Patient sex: M
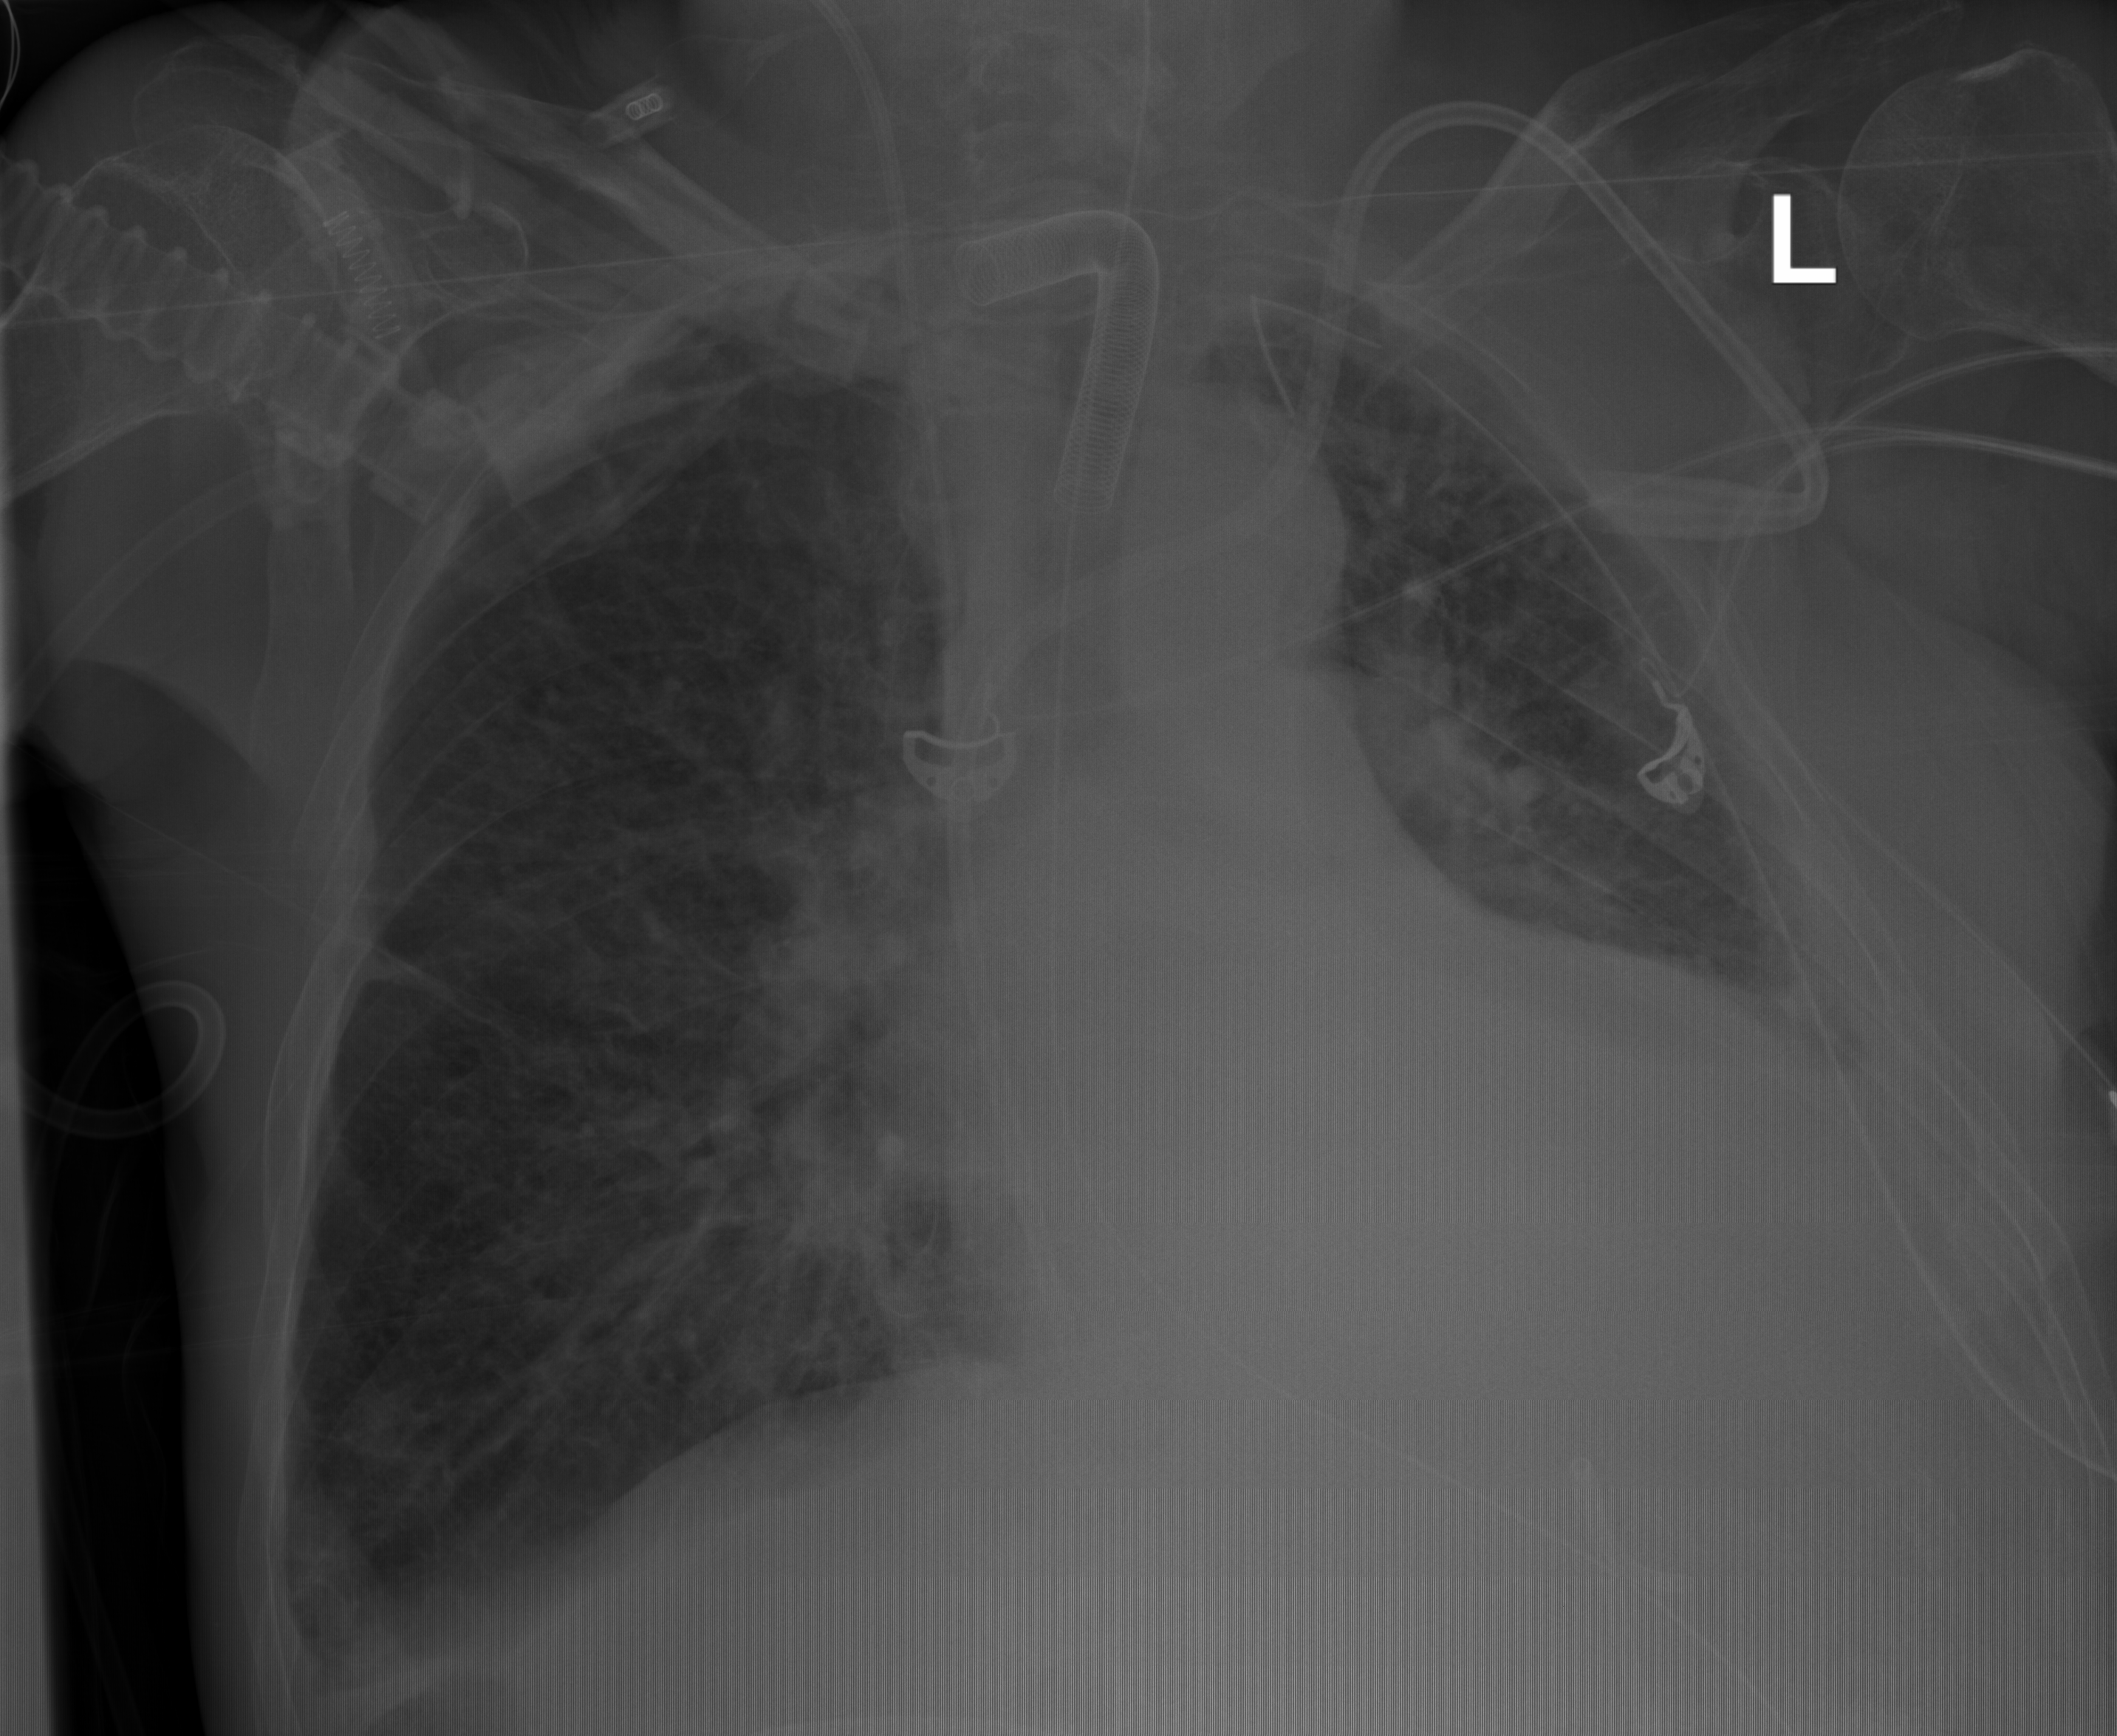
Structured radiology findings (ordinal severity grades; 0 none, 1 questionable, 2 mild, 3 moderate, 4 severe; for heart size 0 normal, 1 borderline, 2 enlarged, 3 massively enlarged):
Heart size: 2
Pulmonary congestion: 2
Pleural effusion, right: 2
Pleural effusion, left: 2
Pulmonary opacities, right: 2
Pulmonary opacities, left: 2
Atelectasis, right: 2
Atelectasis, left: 2